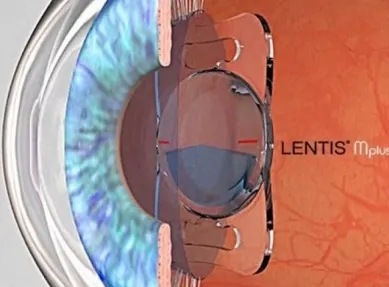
A, Lentis LS-313 MF80 (Oculentis).
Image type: medical_photograph (other_medical_photograph)